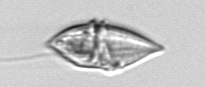
Label: Gyrodinium